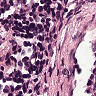
Metastatic tissue present: no